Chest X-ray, PA view. Patient: 73 years old, sex M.
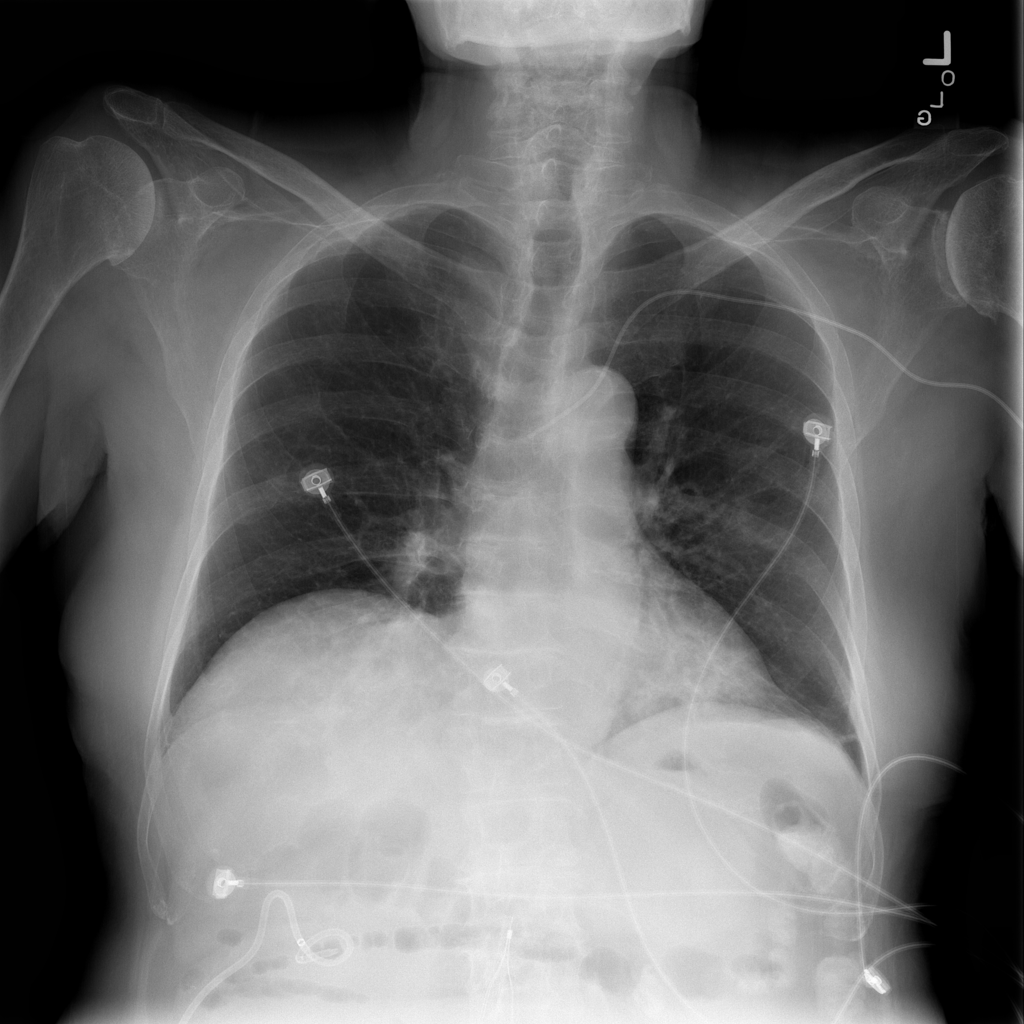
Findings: No Finding